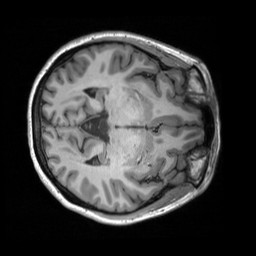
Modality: T1w
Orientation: axial